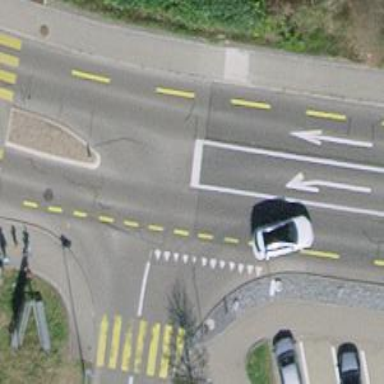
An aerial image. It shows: Secondary road with asphalt surface and dedicated cycle lane.